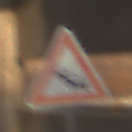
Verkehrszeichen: Stau
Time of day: SunriseSunset
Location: Roofed (Suburban)
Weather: Clear
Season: NotSpecified
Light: Natural